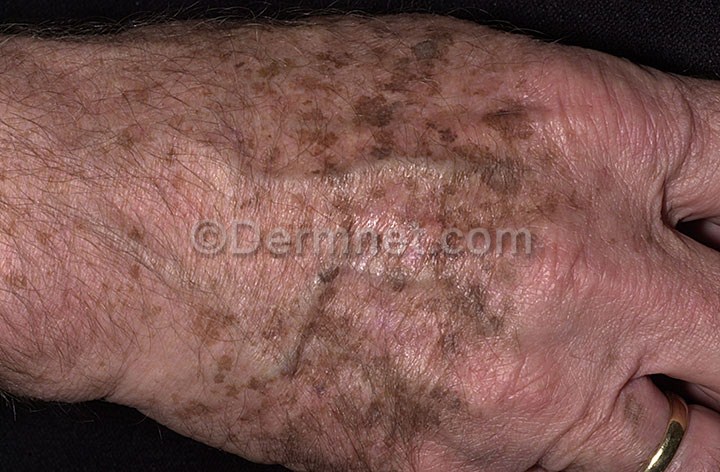
Disease: Light Diseases and Disorders of Pigmentation